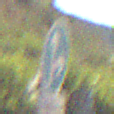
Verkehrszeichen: VorgeschriebeneFahrtrichtungGeradeausOderRechts
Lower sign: BesondereFahrzeugeUndTransportgueter10
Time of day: MorningAfternoon
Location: Outdoor (RoadRail)
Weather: PartlyCloudy
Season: NotSpecified
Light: Natural